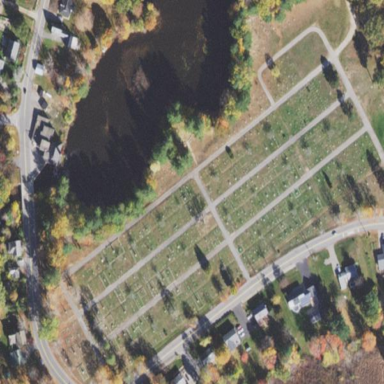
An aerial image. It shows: Cemetery.